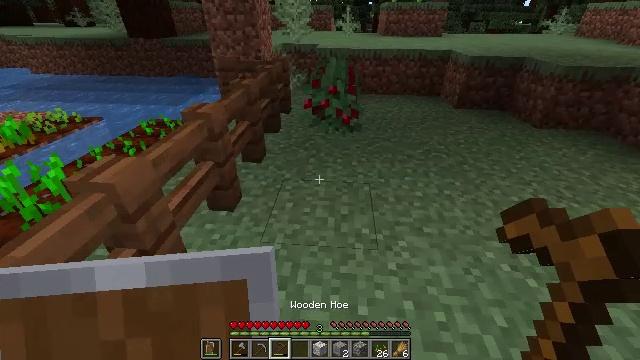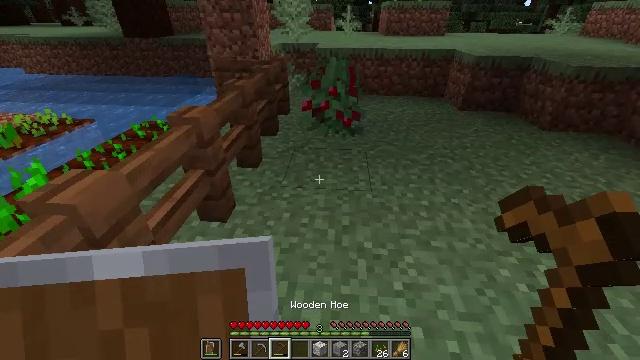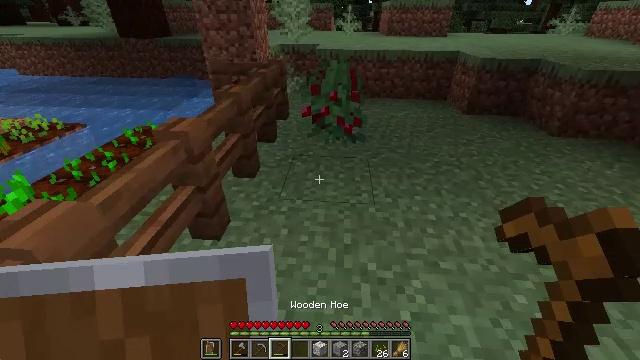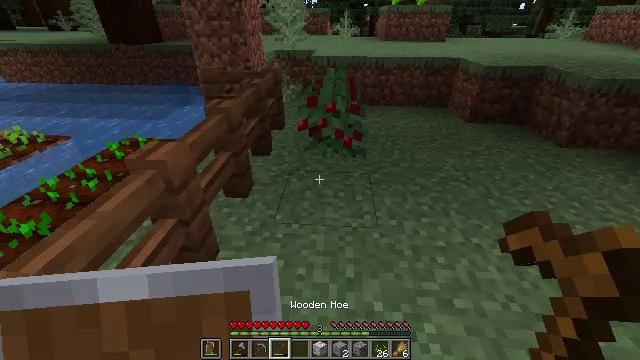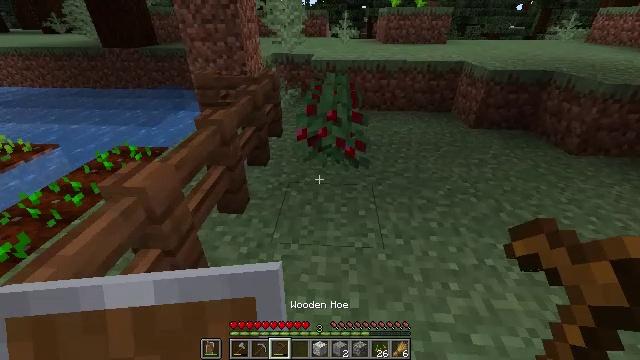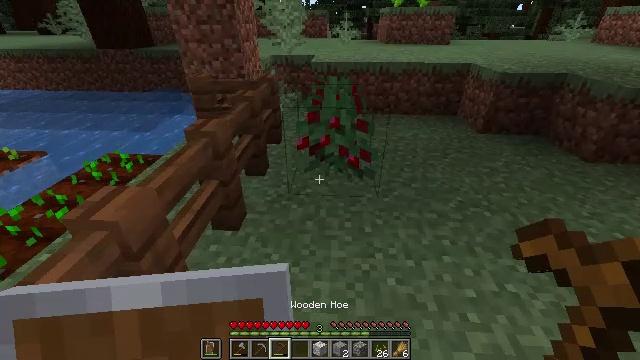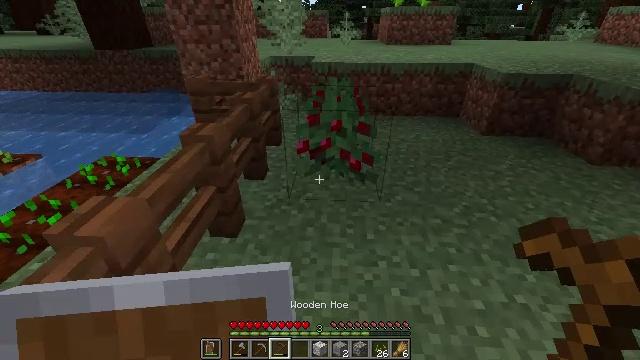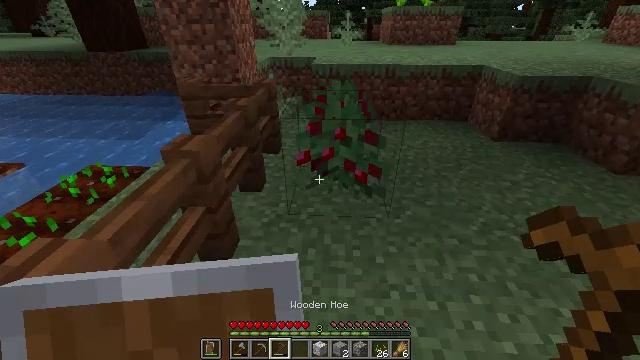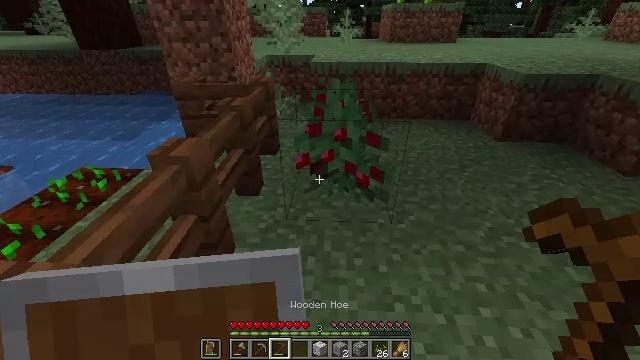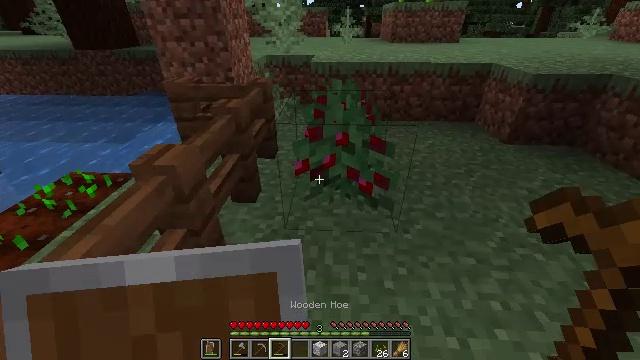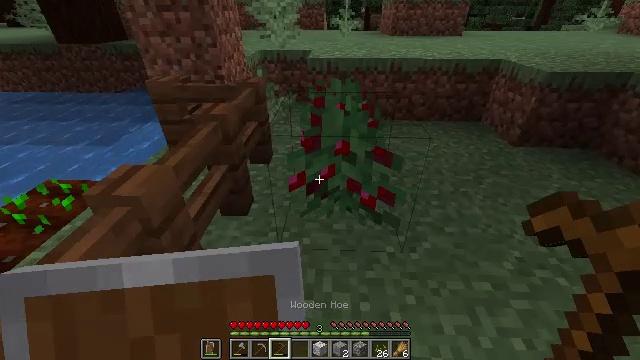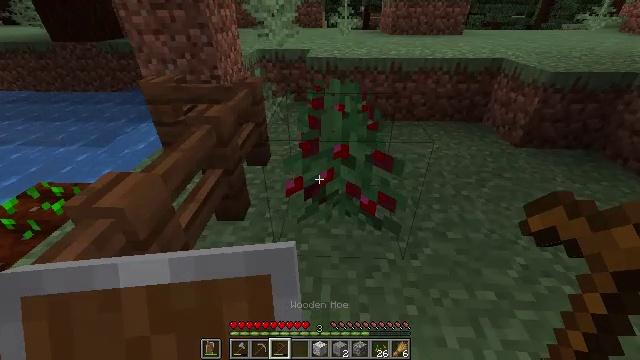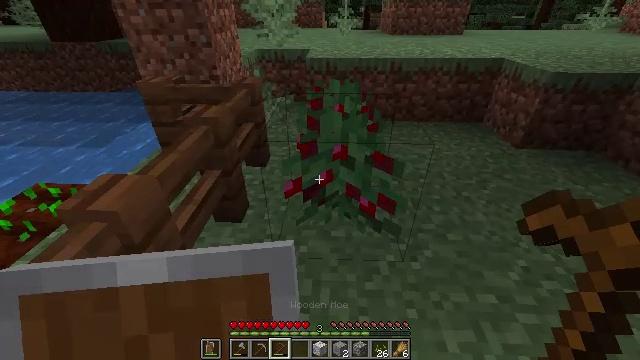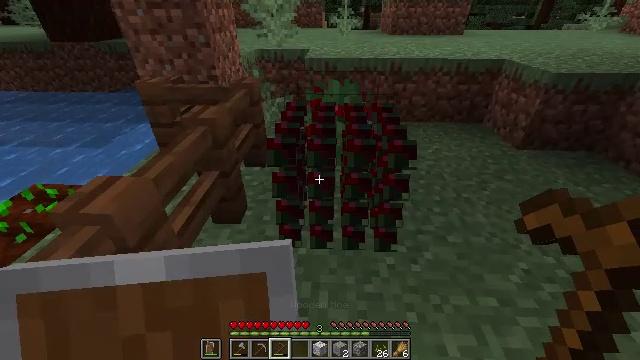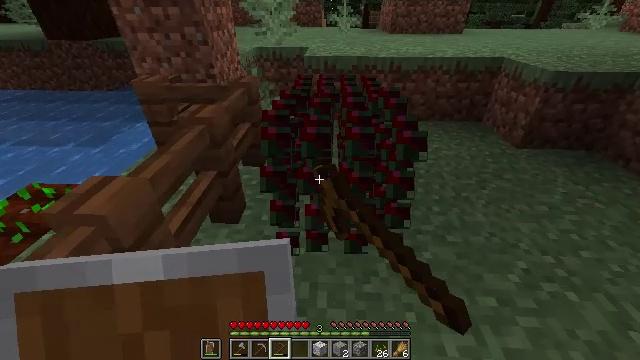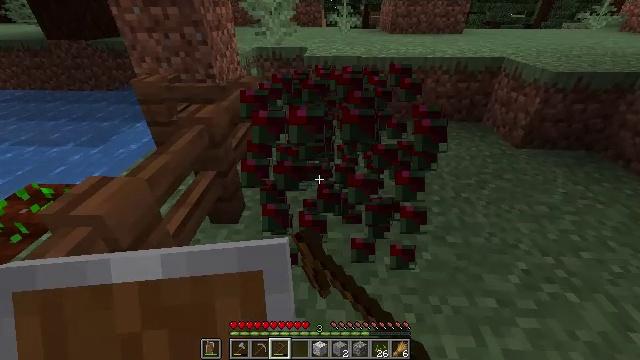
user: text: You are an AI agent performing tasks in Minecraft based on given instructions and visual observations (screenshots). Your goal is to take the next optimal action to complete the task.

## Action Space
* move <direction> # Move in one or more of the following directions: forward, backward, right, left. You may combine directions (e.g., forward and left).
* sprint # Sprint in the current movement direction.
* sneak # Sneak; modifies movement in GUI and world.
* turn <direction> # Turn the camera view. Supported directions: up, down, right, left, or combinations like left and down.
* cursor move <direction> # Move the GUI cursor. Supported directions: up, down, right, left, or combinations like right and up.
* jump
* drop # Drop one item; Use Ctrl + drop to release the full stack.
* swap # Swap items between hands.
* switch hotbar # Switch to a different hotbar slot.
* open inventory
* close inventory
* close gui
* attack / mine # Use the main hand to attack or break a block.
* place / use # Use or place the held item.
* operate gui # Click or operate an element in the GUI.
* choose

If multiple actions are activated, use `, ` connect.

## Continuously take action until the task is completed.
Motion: motion action
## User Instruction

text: Gather materials from the sweet berry bush.
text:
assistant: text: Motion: move forward
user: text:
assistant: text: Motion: move forward
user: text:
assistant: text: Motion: move forward
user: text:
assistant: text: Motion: move forward
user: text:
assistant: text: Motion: move forward
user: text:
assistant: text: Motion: move forward
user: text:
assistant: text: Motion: move forward
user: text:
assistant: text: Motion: move forward
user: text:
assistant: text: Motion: move forward
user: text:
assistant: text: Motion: turn down
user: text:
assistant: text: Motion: no_op
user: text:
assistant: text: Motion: no_op
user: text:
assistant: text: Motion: attack / mine
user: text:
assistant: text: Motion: attack / mine
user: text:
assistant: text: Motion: attack / mine
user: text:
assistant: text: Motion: no_op
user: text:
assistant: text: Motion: no_op
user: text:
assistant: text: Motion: no_op
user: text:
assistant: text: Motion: move forward
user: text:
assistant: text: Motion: no_op